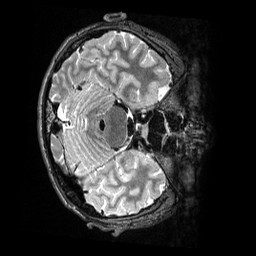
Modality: T2w
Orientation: axial
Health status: healthy
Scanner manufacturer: siemens
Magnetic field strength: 3 T
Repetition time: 3.2 s
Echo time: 0.565 s